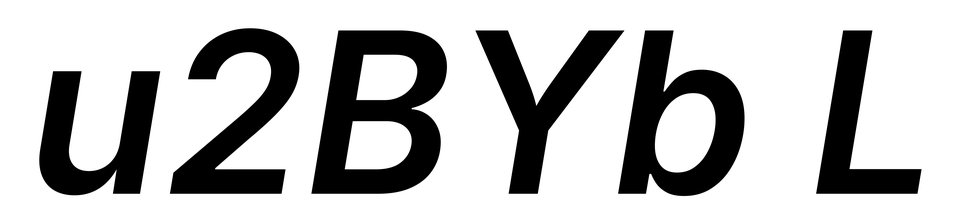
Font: Inter-Italic_SemiBold_Italic